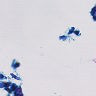
Metastatic tissue present: no